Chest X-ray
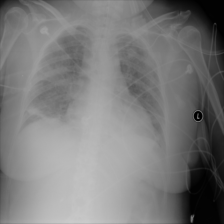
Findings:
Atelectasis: negative
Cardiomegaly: negative
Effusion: positive
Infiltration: positive
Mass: negative
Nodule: negative
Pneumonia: negative
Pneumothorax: negative
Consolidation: negative
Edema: negative
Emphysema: negative
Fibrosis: negative
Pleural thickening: negative
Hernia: negative